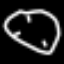
Label: clock